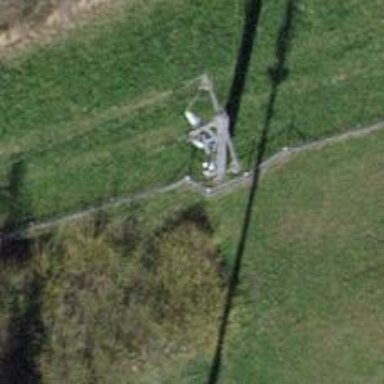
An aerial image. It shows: Concrete power pole.